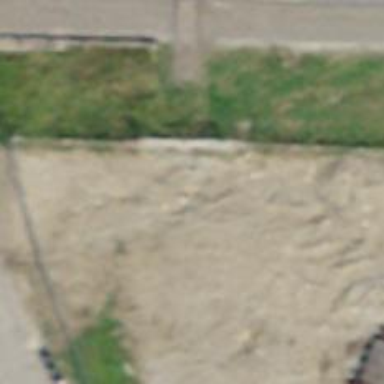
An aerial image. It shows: Fence.